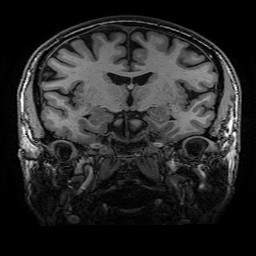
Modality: T1w
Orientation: sagittal
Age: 60
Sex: male
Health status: healthy
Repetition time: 2.53 s
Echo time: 0.0034 s